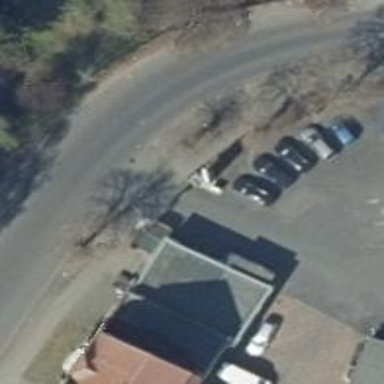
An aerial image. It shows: Car repair shop.